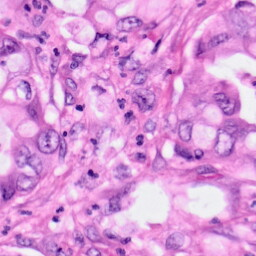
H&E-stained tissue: Pancreatic